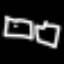
Label: square